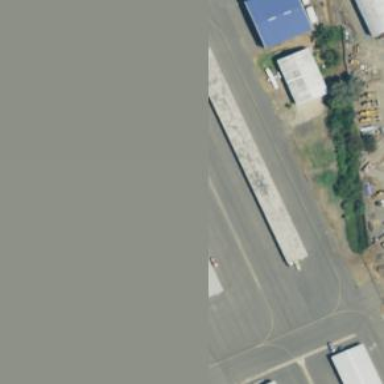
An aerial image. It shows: Hangar building at the airport.